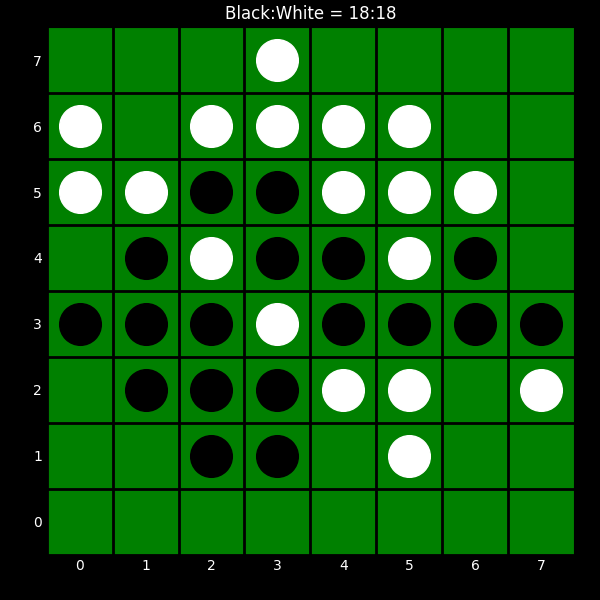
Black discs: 18
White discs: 18